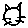
Label: cat